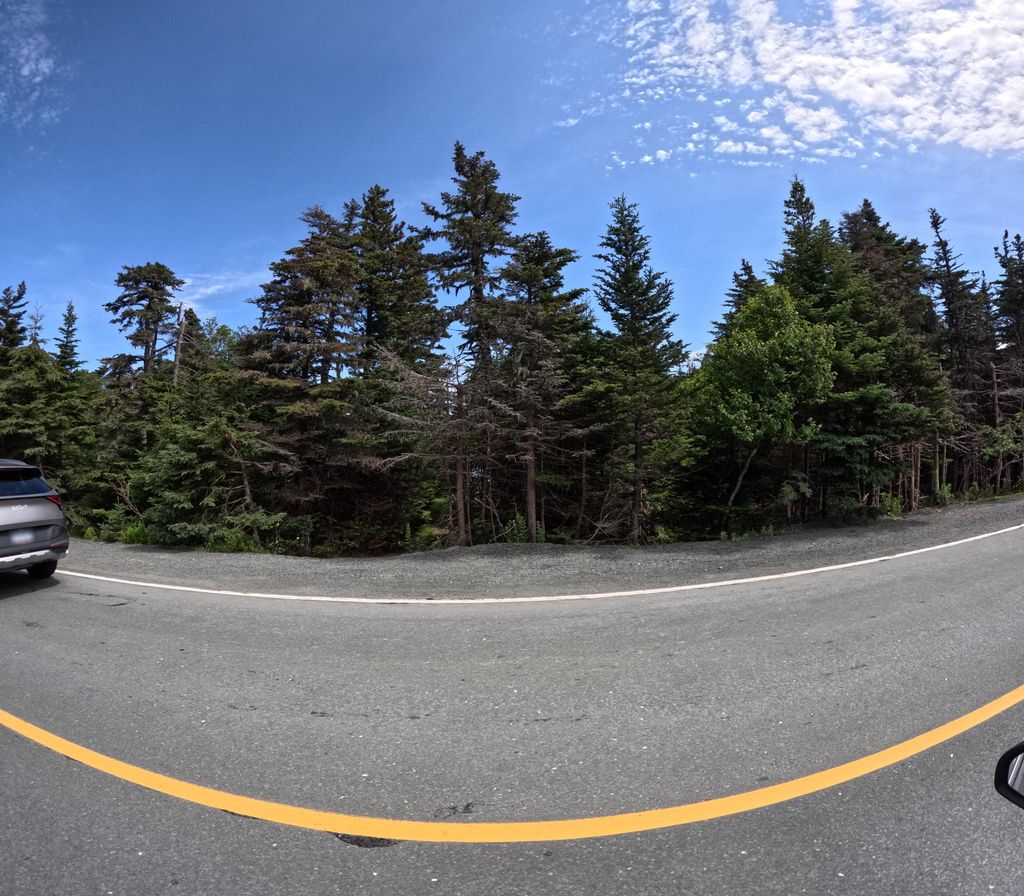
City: st_johns